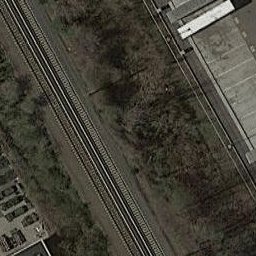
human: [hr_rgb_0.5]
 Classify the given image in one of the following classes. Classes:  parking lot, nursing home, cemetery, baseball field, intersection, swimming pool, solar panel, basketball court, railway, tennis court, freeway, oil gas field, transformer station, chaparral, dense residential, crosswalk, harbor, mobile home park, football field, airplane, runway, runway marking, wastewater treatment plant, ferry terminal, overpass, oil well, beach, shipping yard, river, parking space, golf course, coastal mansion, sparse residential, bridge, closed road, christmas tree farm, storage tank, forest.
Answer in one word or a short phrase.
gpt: railway